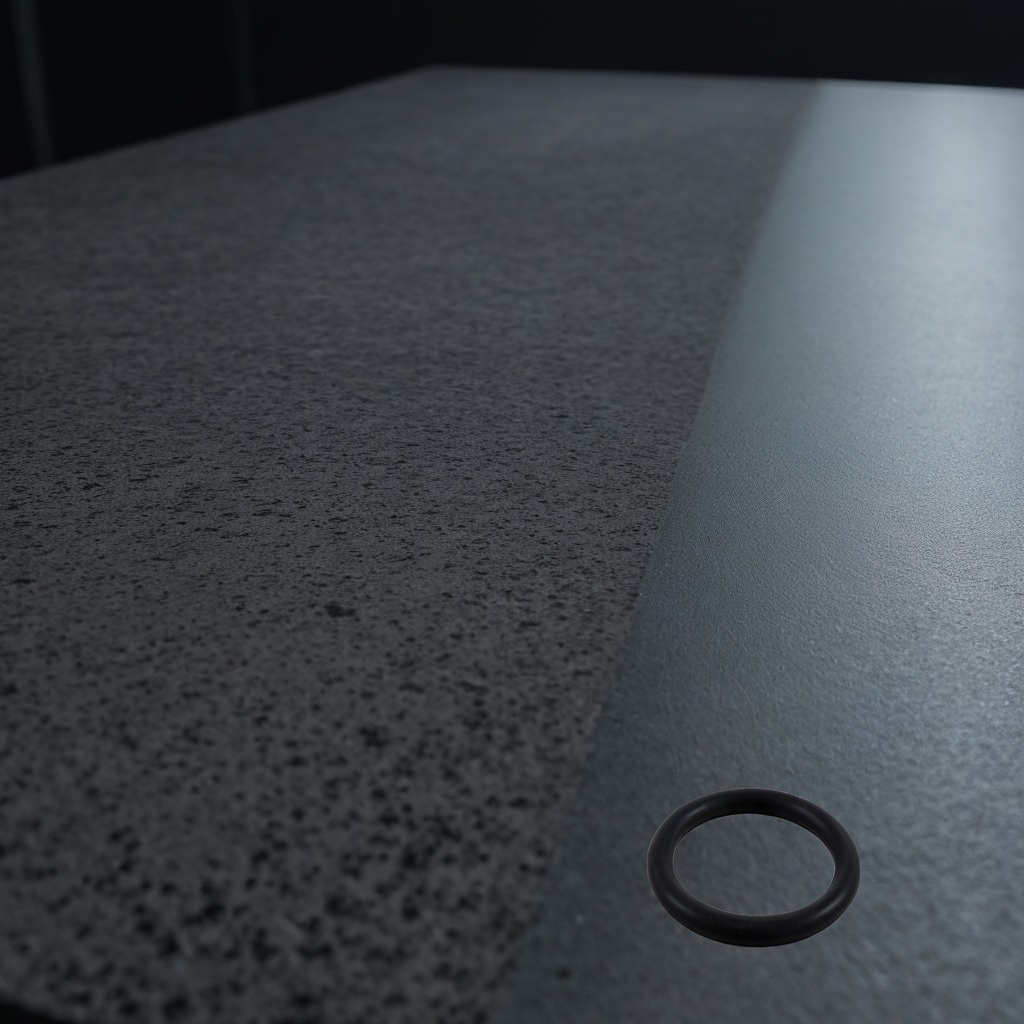
A rubber O-ring is lying on the clean granite table inside a workshop at night.